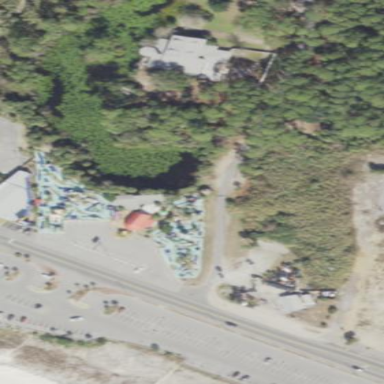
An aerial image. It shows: Miniature golf course.